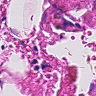
Metastatic tissue present: no